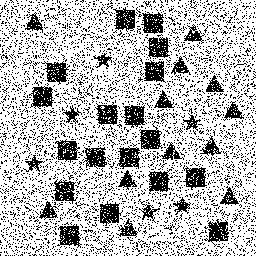
Squares: 18
Triangles: 12
Stars: 6
Total shapes: 36